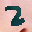
Label: 2